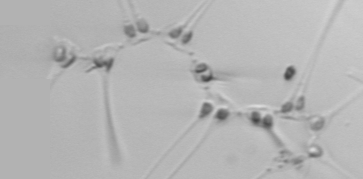
Label: Asterionellopsis_glacialis